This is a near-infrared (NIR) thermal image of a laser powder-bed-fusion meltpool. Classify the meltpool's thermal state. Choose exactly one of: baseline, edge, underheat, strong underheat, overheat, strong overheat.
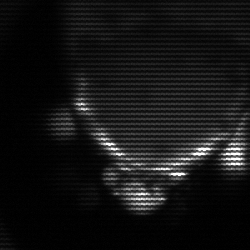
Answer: edge